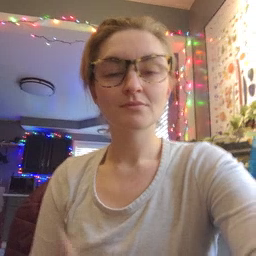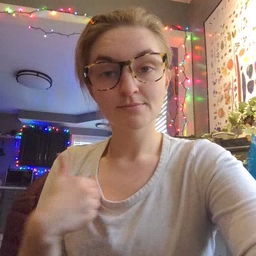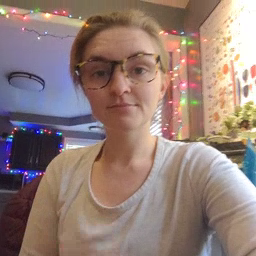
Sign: animal